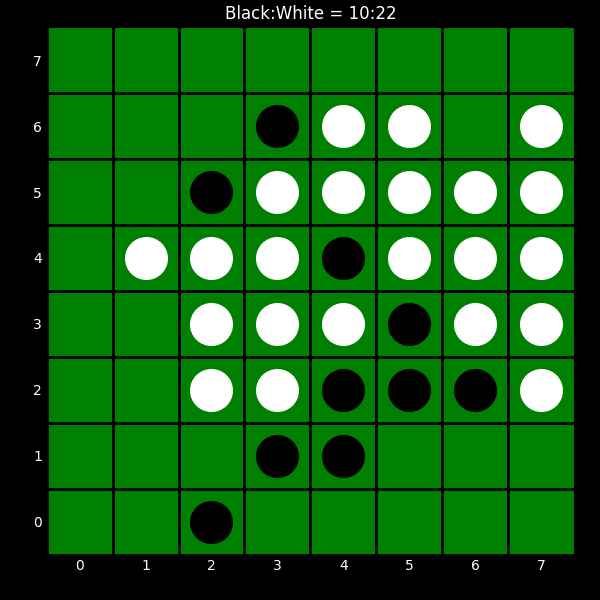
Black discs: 10
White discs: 22